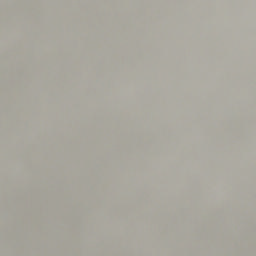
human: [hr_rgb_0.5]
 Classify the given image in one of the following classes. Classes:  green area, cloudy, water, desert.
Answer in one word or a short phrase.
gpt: cloudy